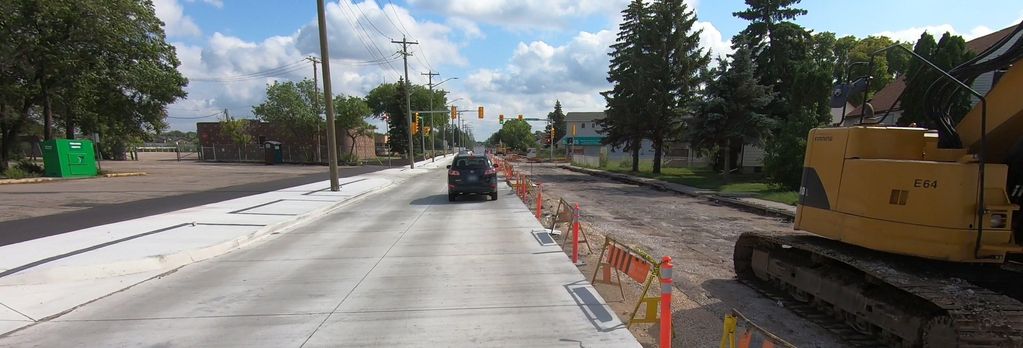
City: winnipeg